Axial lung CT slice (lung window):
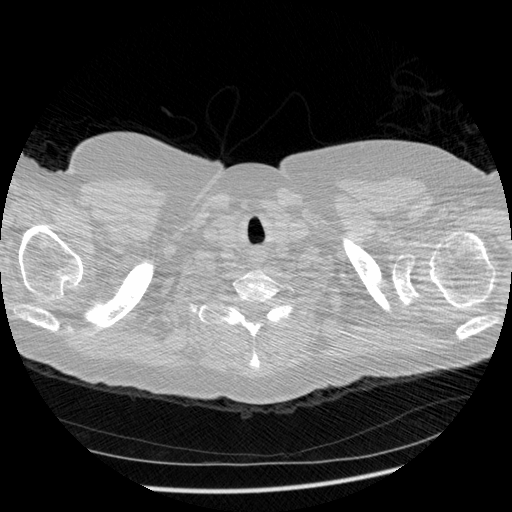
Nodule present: no